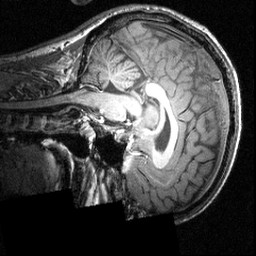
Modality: T1w
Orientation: sagittal
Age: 21
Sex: male
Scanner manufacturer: siemens
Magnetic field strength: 3.951 T
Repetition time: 1.5 s
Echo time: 0.00335 s